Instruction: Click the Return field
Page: home
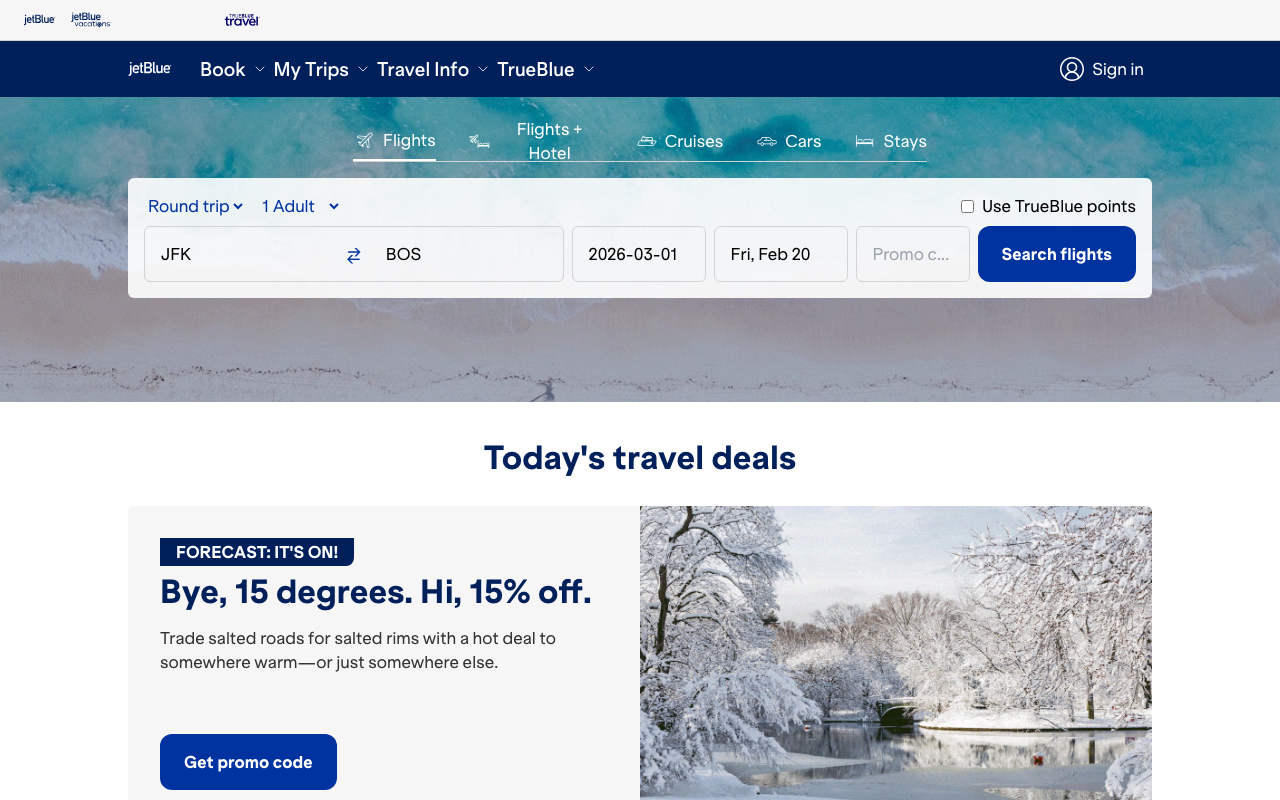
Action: click